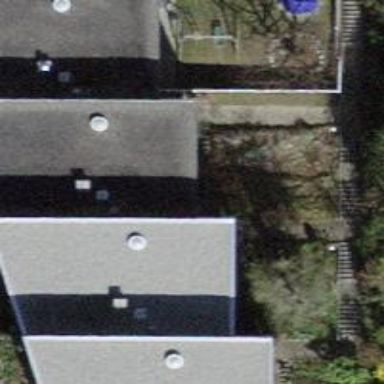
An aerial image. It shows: View of apartment building.